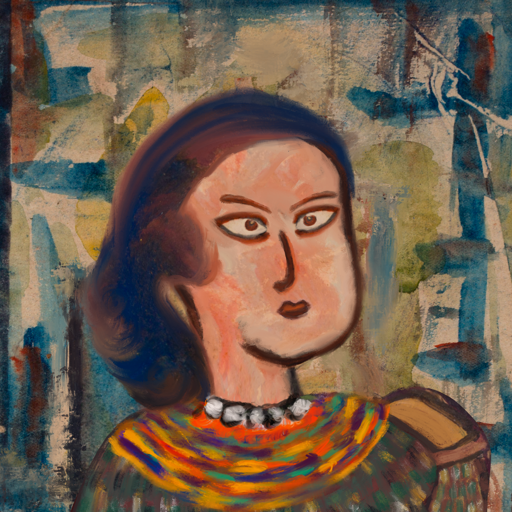
Background: Orphan, Head And Neck Side: Roy_Bahadur, Face Side: Roy_Bahadur, Bust: After_Raid, Hair Side: Mother_And_Son_Son, Head Accessory: Blank, Second Necklace: An_Impression_2, Necklace: An_Impression, Baby: Blank